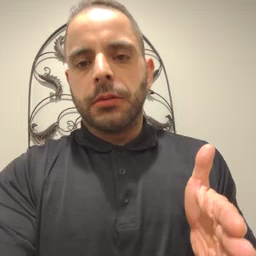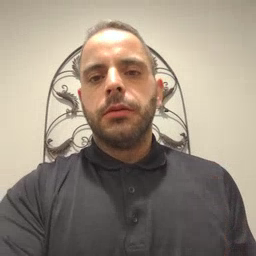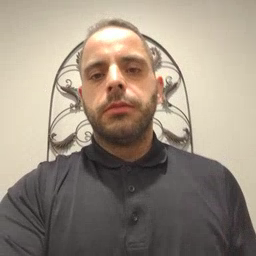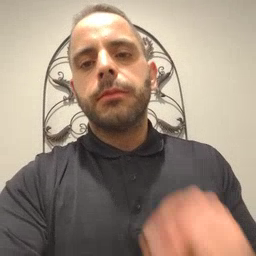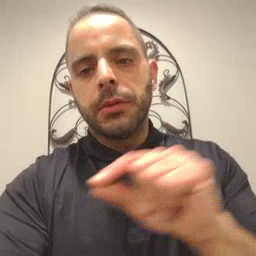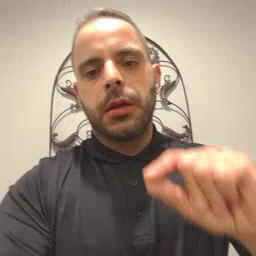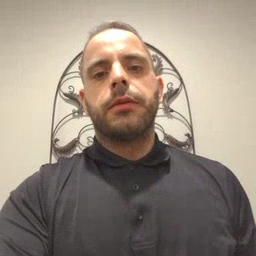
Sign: pen